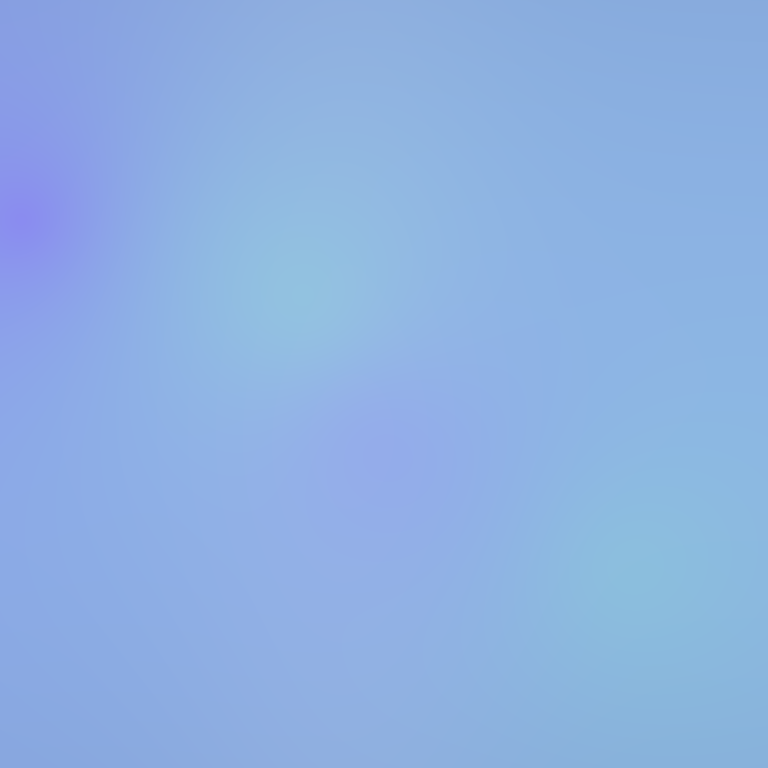
Abstract light effect, smooth gradient from soft blue to gentle purple, serene atmosphere, diffuse light, no room, no furniture, no objects.